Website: lowes
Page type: review-order
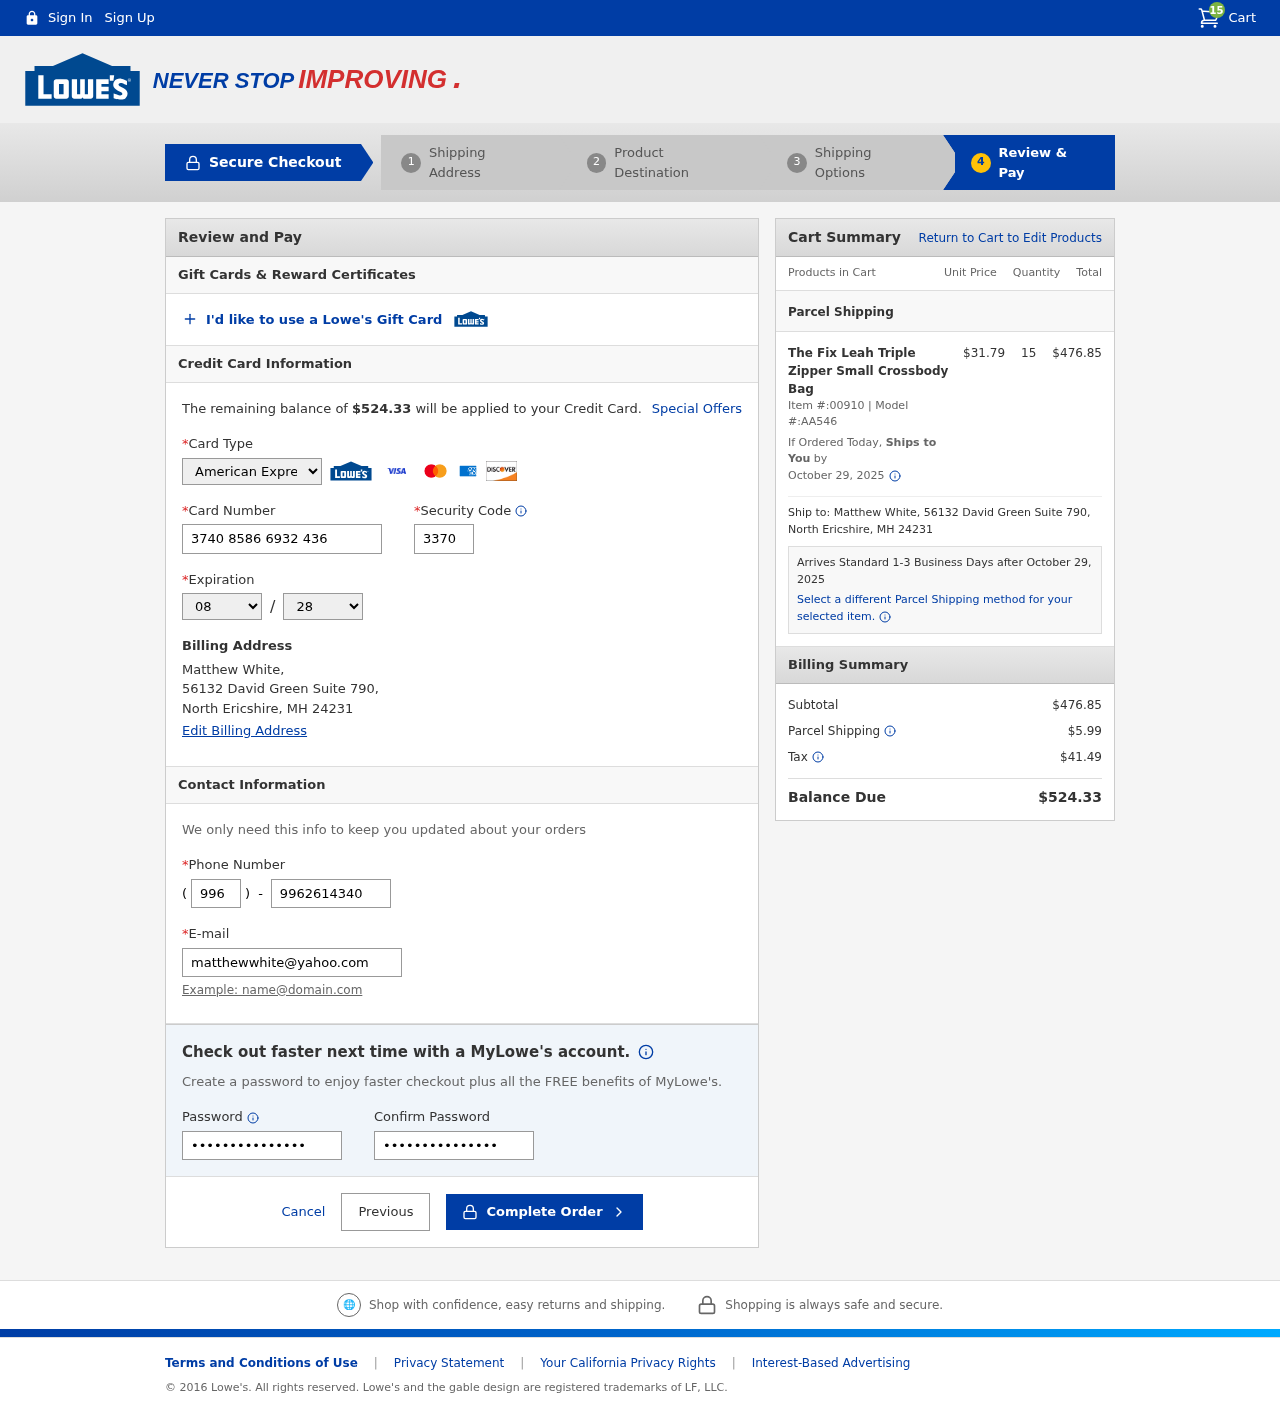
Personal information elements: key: PII_CARD_CVV
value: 3370
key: PII_CARD_EXPIRY_MONTH
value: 08
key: PII_CARD_EXPIRY_YEAR
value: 28
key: PII_CARD_NUMBER
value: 3740 8586 6932 436
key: PII_CARD_TYPE
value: American Express
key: PII_CITY
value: North Ericshire
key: PII_EMAIL
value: matthewwhite@yahoo.com
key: PII_FULLNAME
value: Matthew White,
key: PII_PHONE
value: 9962614340
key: PII_PHONE_AREA
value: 996
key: PII_POSTCODE
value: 24231
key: PII_STATE_ABBR
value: MH
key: PII_STREET
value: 56132 David Green Suite 790
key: PII_STREET
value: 56132 David Green Suite 790,
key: PII_FULLNAME2
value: Matthew White
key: PII_STATE
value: MH
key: PII_POSTCODE_FULL
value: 24231
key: PII_CITY_STATE
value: North Ericshire, MH
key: PII_CITY_STATE_ZIP
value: North Ericshire, MH 24231
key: PII_POSTCODE_NUMERIC
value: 24231
Product elements: key: PRODUCT1_NAME
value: The Fix Leah Triple Zipper Small Crossbody Bag
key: PRODUCT1_PRICE
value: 31.79
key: PRODUCT1_QUANTITY
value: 15
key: PRODUCT1_ITEM_NUMBER
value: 00910
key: PRODUCT1_MODEL_NUMBER
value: AA546
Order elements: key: ORDER_NUM_ITEMS
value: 15
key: ORDER_TOTAL
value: $524.33
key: ORDER_SHIPPING_DATE
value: October 29, 2025
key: ORDER_SUBTOTAL
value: $476.85
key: ORDER_SHIPPING_DATE2
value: October 29, 2025
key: ORDER_SUBTOTAL2
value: $476.85
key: ORDER_SHIPPING_COST
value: $5.99
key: ORDER_TAX
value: $41.49